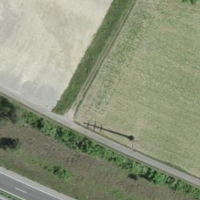
EUNIS habitat code: 57
Species observed at this site:
Veronica chamaedrys
Chorthippus brunneus
Oedipoda caerulescens
Chorthippus biguttulus